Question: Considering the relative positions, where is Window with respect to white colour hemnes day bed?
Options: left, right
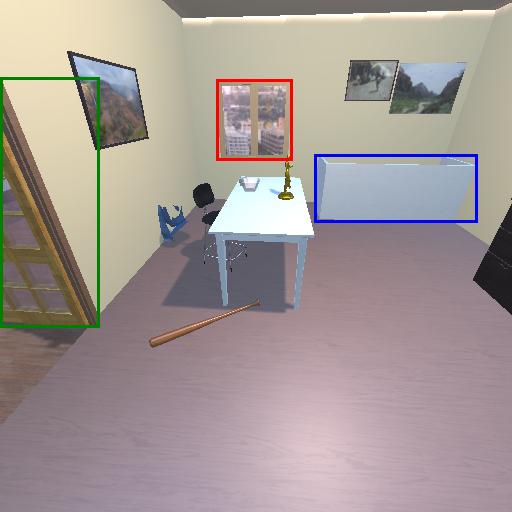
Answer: left